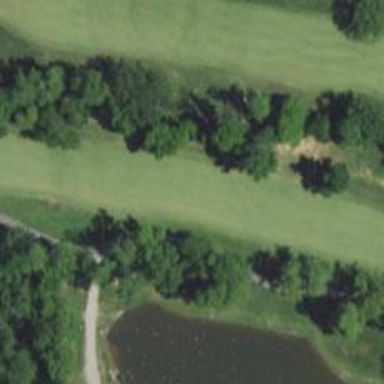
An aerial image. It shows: Golf hole.